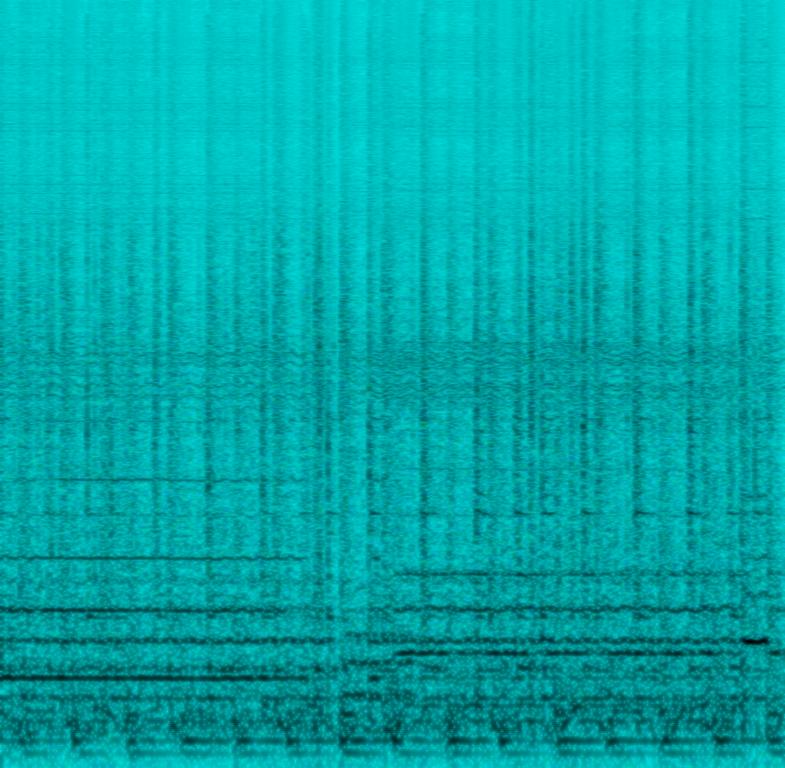
The low quality recording features a traditional song played in the beginning, after which there is a loud horn sound and wooden impact. It sounds weird, harsh and repetitive.